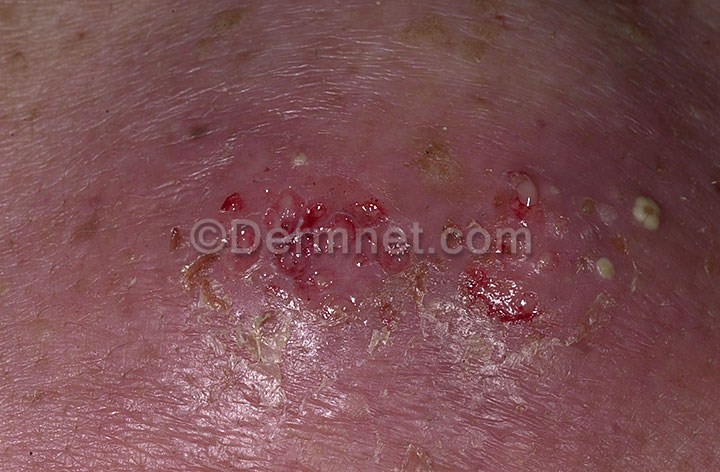
Disease: Seborrheic Keratoses and other Benign Tumors